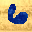
Label: 6